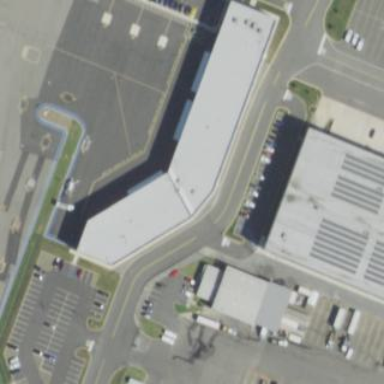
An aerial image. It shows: Hangar building at the airport.